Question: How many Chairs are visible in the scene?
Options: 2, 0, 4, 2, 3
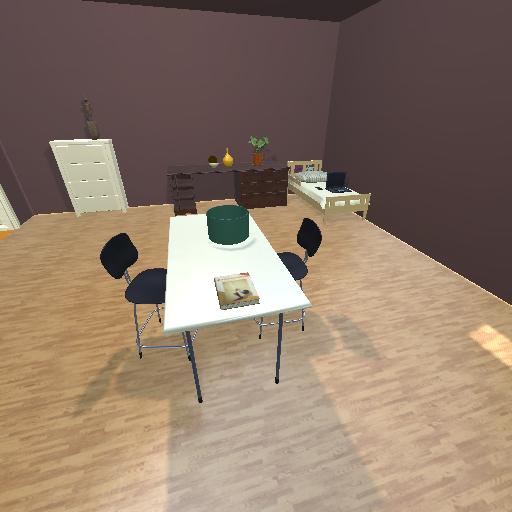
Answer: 2